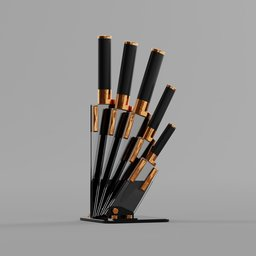
Label: tools